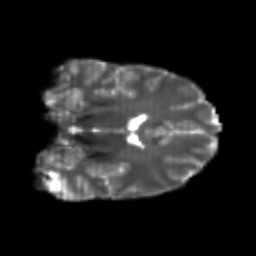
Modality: T2w
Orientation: coronal
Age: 26
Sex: male
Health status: healthy
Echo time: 0.074 s